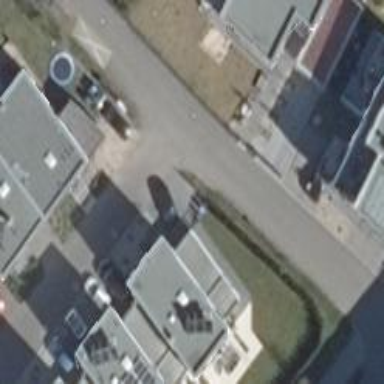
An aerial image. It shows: Asphalt road in living street.